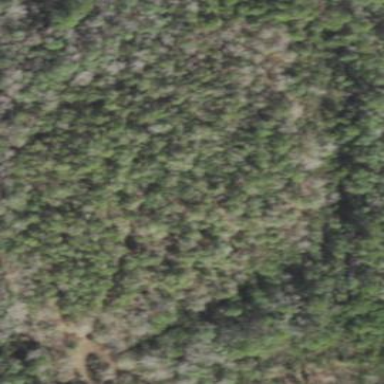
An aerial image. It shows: Mixed woodland area with various types of leaves.